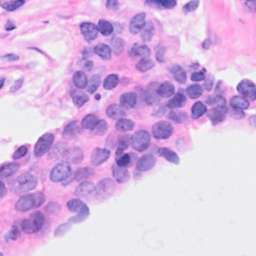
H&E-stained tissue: Breast